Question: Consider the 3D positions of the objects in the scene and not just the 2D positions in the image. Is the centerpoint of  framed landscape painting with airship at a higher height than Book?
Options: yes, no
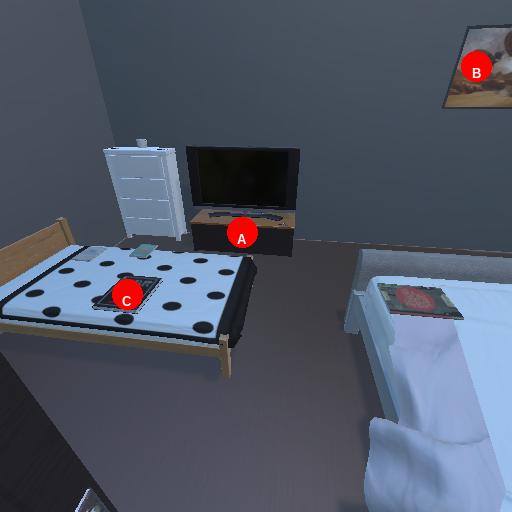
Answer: yes